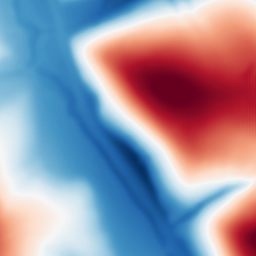
Category: multiscale
Decomposition family: dog
Decomposition parameters: sigma_low: 3
sigma_high: 100
Upsampling method: fft_zeropad
Upsampling parameters: scale: 2
Upsampling scale: 2